Field crop: maize
Growth stage: 1
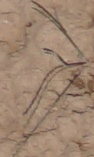
Species: lolium